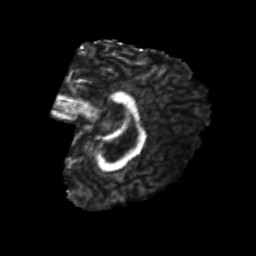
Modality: FA
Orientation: sagittal
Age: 24
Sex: female
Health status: healthy
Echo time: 0.074 s